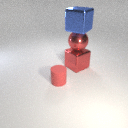
large blue metal cube above large red metal cube